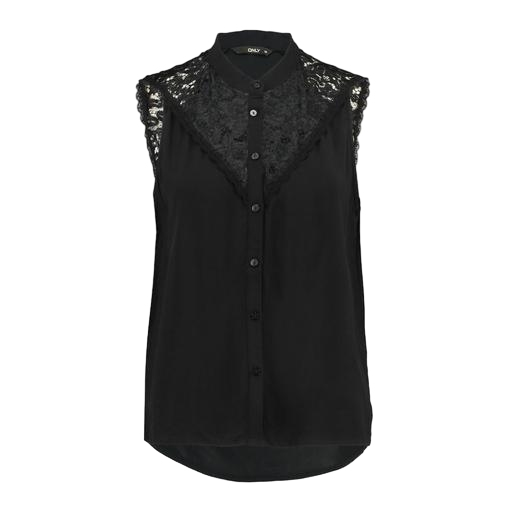
black button-front lace vest, black lace-accented top, black sleeveless lace blouse, white background